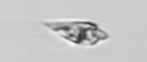
Label: Oxytoxum